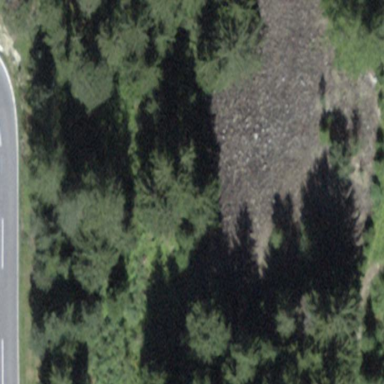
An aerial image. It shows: Forest area with mix of leaf types and cycles.